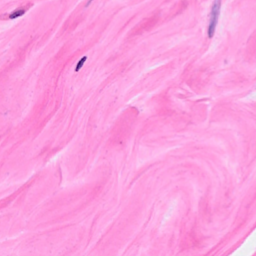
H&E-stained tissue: Breast